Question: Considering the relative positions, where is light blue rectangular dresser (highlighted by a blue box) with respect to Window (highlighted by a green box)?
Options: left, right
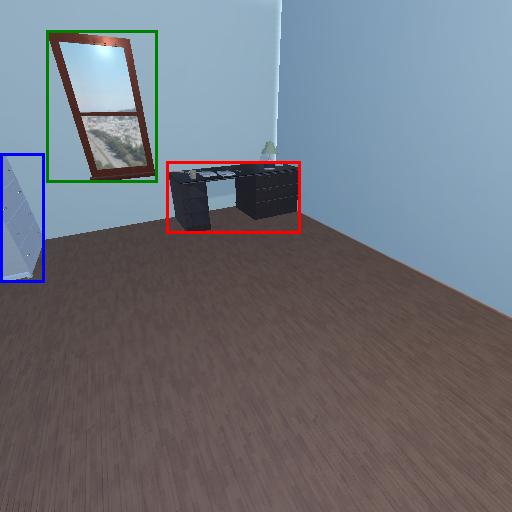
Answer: left